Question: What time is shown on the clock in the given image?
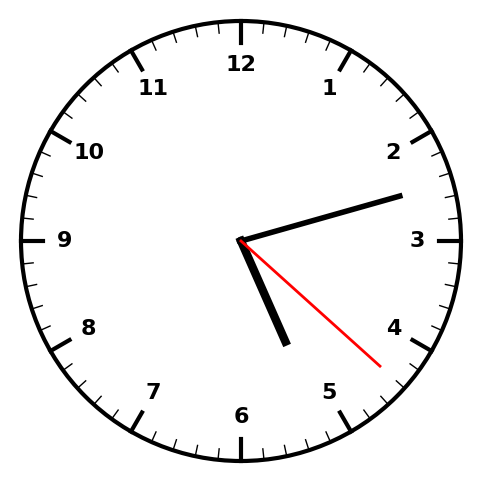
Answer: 05:12:22